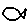
Label: fish